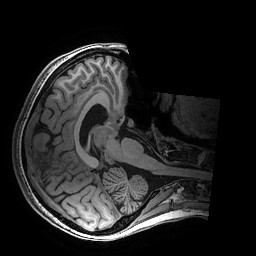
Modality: T1w
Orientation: axial
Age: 28
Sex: female
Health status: healthy
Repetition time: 2.53 s
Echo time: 0.0034 s